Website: bh-photo
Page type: payment
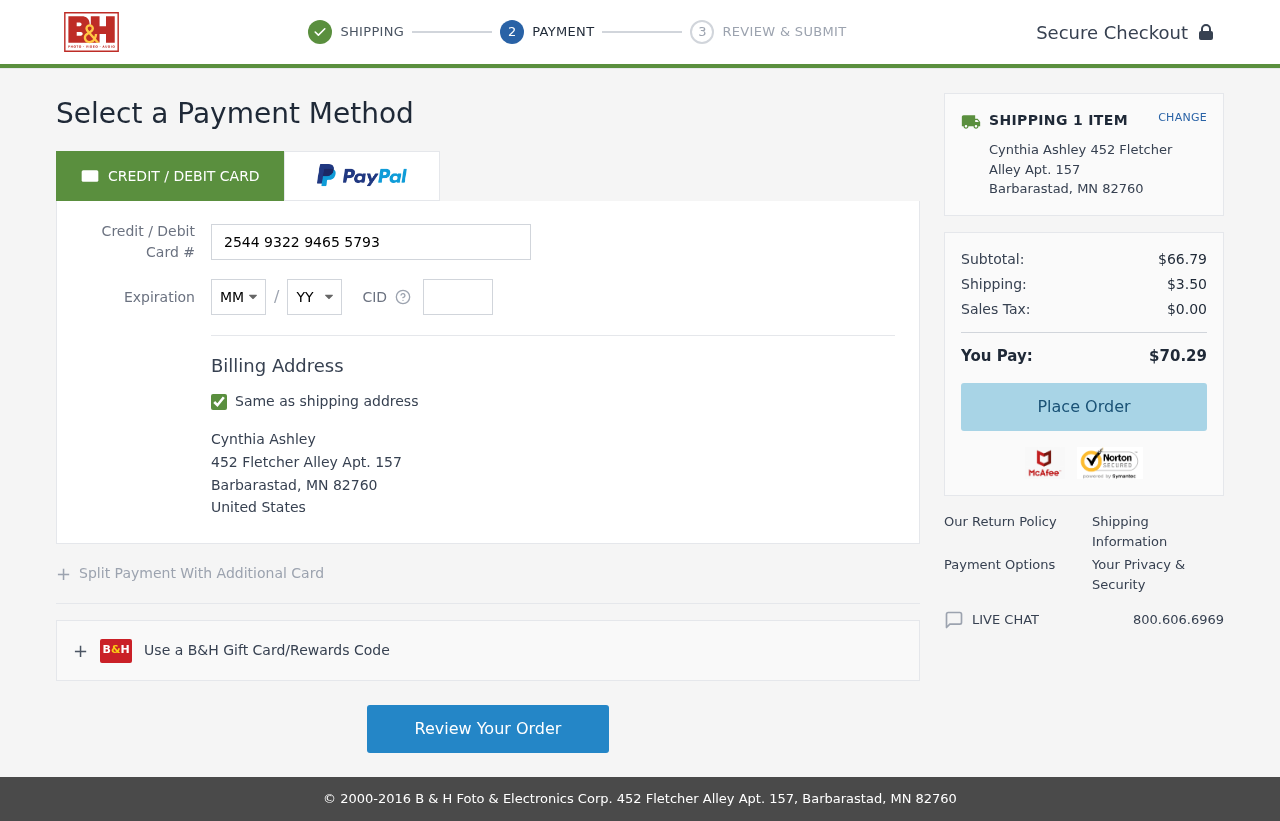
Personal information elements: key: PII_CARD_CVV
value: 615
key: PII_CARD_EXPIRY_MONTH
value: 10
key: PII_CARD_EXPIRY_YEAR
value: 30
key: PII_CARD_NUMBER
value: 2544 9322 9465 5793
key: PII_CITY
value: Barbarastad
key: PII_COUNTRY
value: United States
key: PII_FULLNAME
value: Cynthia Ashley
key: PII_POSTCODE
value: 82760
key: PII_STATE_ABBR
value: MN
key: PII_STREET
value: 452 Fletcher Alley Apt. 157
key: PII_FULLNAME2
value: Cynthia Ashley
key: PII_STREET2
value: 452 Fletcher Alley Apt. 157
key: PII_CITY2
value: Barbarastad
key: PII_STATE_ABBR2
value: MN
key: PII_POSTCODE2
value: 82760
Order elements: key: ORDER_NUM_ITEMS
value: SHIPPING 1 ITEM
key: ORDER_SUBTOTAL
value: $66.79
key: ORDER_SHIPPING_COST
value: $3.50
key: ORDER_TAX
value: $0.00
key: ORDER_TOTAL
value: $70.29